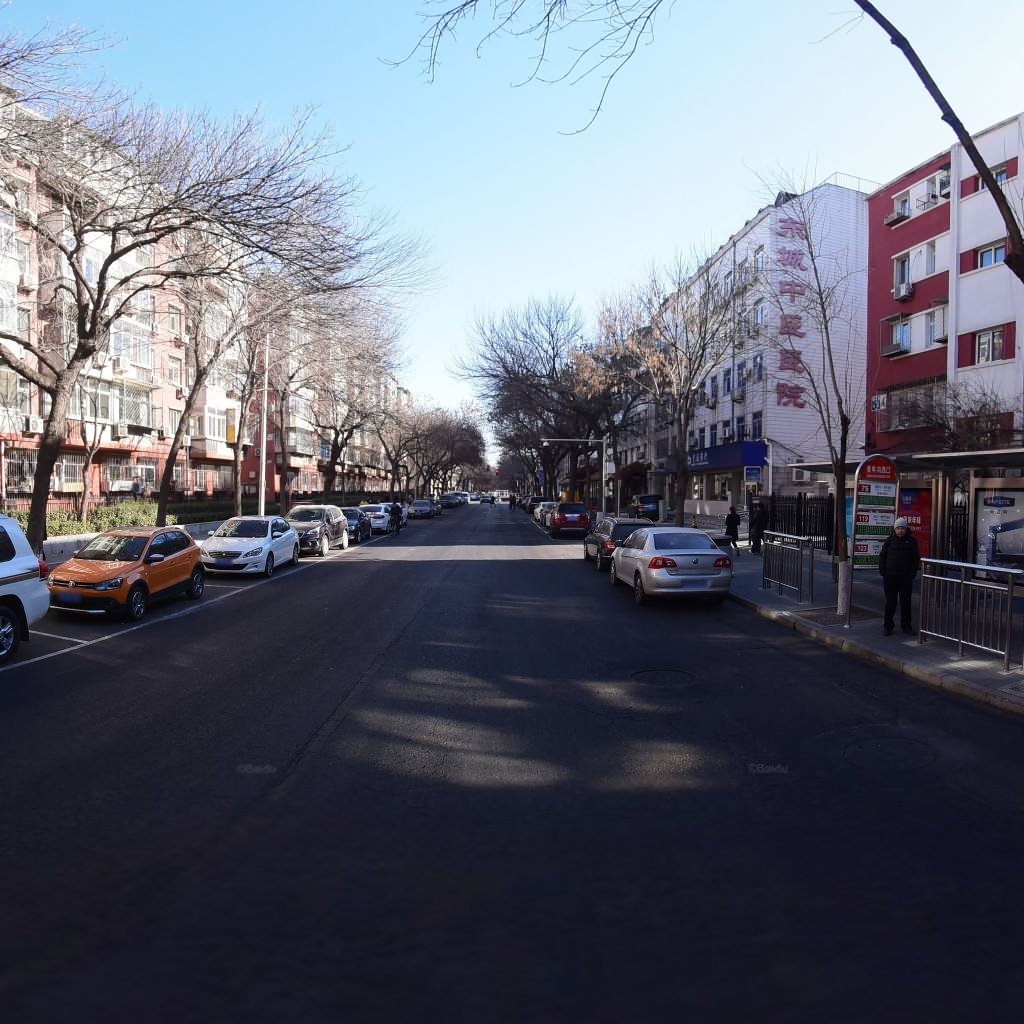
Region: Dongcheng
Road damage annotations: longitudinal crack, manhole cover, manhole cover